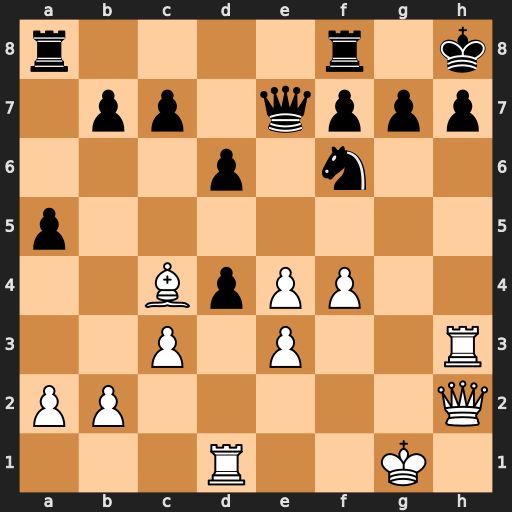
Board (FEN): r4r1k/1pp1qppp/3p1n2/p7/2BpPP2/2P1P2R/PP5Q/3R2K1
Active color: w
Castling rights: -
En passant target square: -
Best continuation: e5 dxe5 fxe5 h6 exf6